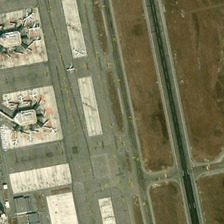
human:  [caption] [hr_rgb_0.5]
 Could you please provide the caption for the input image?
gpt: some planes are parked next to two terminals in an airport .

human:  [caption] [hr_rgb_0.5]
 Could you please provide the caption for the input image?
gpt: some planes are parked next to two terminals in an airport .

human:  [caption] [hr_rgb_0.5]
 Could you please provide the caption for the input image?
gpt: some planes are parked next to two terminals in an airport .

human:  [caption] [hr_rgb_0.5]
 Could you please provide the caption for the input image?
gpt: some planes are parked next to two terminals in an airport .

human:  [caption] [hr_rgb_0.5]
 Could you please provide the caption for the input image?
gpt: some planes are parked next to two terminals in an airport .